Current action and preconditions to check: trajectory_clear

Your task: For each precondition in the list above, predict whether it will hold at this action.

Consider the current scene as observed from the mobile robot's camera, and analyze the predicted future states of all dynamic agents (e.g., people, animals, vehicles, or any moving entities) within the NEXT SECOND.

IMPORTANT: Only answer "very likely" if you are absolutely certain—based on strong, clear evidence—that a dynamic agent will violate the precondition in the predicted future state. Do NOT answer "very likely" for unlikely, ambiguous, or low-probability risks.

Ask yourself for each precondition: Is there a high probability, with clear and convincing evidence, that the predicted future states of any dynamic agent will interfere with the predicted future state of the currently executing action within the NEXT SECOND, causing that precondition to fail?

Assess the risk level based on these predictions. Use "likely" or "very likely" if motions create a clear risk of interference.

Use "neutral" or "improbable" if agents are nearby but their predicted paths are clearly diverging or non-conflicting.

Failure Risk Categories: "very improbable", "improbable", "neutral", "likely", "very likely"

Answer Format: Output ONLY the probability_of_failure value from these categories: "very improbable", "improbable", "neutral", "likely", "very likely"

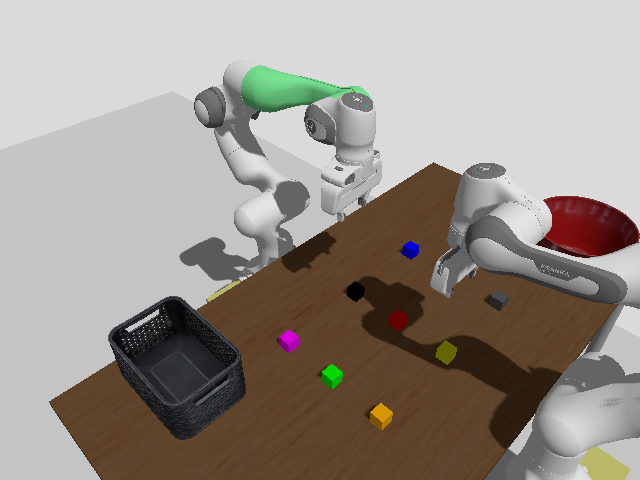

Answer: very improbable